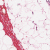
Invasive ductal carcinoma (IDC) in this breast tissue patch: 0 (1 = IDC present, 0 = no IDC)